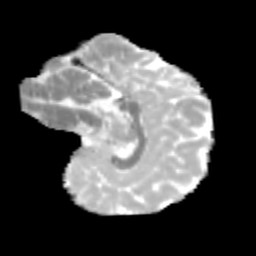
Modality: MD
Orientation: sagittal
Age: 9
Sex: female
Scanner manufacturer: siemens
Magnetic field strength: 3 T
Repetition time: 3.8 s
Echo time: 0.07 s